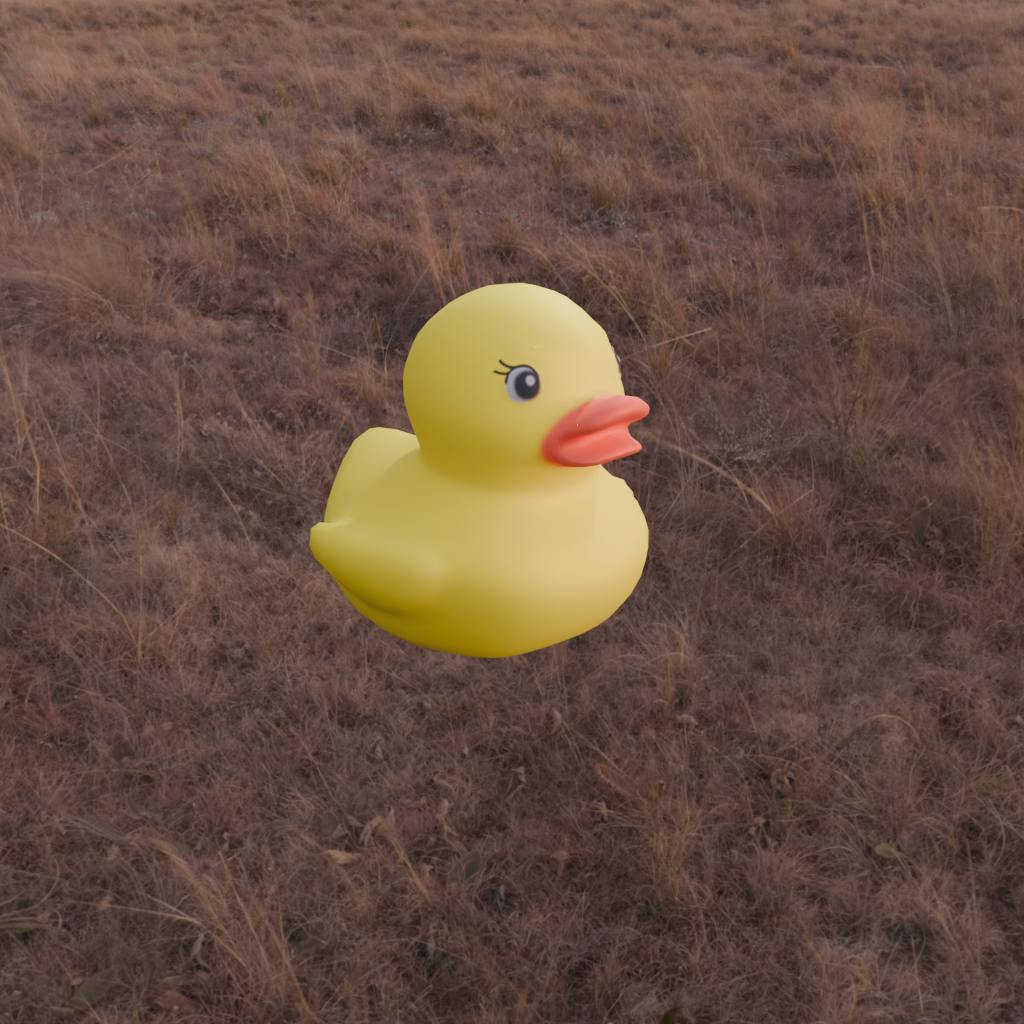
an image of a yellow rubber duck seen from <front_right> in a rural landscape at sunset with a colorful sky.